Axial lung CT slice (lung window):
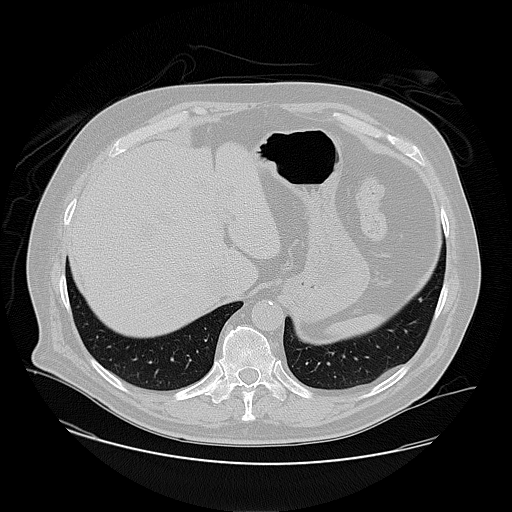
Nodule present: no